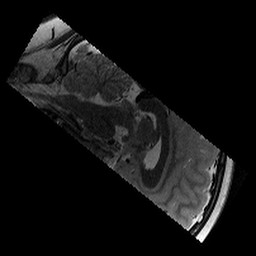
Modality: T2w
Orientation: sagittal
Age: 11
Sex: male
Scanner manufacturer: siemens
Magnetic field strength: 3 T
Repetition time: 9.23 s
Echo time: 0.067 s